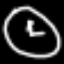
Label: clock